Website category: phone
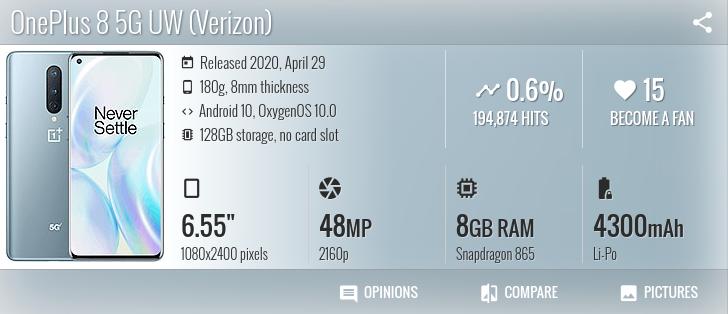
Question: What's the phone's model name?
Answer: OnePlus 8 5G UW (Verizon)

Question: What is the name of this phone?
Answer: OnePlus 8 5G UW (Verizon)

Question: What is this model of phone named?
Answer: OnePlus 8 5G UW (Verizon)

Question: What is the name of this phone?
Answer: OnePlus 8 5G UW (Verizon)

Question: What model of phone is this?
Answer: OnePlus 8 5G UW (Verizon)

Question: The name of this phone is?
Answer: OnePlus 8 5G UW (Verizon)

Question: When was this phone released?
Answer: Released 2020, April 29

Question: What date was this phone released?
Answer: Released 2020, April 29

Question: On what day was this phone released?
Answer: Released 2020, April 29

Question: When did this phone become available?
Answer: Released 2020, April 29

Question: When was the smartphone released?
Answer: Released 2020, April 29

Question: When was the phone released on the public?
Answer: Released 2020, April 29

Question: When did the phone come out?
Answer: Released 2020, April 29

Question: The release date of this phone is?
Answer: Released 2020, April 29

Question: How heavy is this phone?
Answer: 180g

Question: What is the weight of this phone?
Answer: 180g

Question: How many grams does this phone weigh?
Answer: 180g

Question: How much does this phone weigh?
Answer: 180g

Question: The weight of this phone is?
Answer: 180g

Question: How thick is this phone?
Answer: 8mm thickness

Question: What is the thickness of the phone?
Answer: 8mm thickness

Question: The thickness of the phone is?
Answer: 8mm thickness

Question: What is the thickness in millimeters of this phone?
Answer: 8mm thickness

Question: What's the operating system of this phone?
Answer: Android 10, OxygenOS 10.0

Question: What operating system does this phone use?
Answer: Android 10, OxygenOS 10.0

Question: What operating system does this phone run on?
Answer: Android 10, OxygenOS 10.0

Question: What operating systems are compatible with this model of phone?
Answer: Android 10, OxygenOS 10.0

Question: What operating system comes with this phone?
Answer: Android 10, OxygenOS 10.0

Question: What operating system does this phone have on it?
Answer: Android 10, OxygenOS 10.0

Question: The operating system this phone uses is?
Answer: Android 10, OxygenOS 10.0

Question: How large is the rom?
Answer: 128GB storage

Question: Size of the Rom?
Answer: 128GB storage

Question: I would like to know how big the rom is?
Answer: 128GB storage

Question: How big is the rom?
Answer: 128GB storage

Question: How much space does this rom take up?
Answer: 128GB storage

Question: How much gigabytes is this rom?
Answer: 128GB storage

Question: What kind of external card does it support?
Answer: no card slot

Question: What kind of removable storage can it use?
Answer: no card slot

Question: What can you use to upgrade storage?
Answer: no card slot

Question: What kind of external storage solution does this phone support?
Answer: no card slot

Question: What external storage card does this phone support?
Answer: no card slot

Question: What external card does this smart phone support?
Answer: no card slot

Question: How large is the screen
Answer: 6.55"

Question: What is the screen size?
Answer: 6.55"

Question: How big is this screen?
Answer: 6.55"

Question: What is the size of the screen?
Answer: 6.55"

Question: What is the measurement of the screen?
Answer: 6.55"

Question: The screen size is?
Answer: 6.55"

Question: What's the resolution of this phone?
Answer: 1080x2400 pixels

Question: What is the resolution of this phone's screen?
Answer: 1080x2400 pixels

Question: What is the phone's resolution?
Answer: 1080x2400 pixels

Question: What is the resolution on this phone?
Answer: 1080x2400 pixels

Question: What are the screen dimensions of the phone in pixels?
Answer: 1080x2400 pixels

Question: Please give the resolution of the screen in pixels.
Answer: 1080x2400 pixels

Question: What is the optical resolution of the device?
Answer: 1080x2400 pixels

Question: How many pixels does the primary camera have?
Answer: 48 MP

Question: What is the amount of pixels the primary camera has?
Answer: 48 MP

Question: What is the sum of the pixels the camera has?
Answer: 48 MP

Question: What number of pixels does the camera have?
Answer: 48 MP

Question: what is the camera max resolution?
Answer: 48 MP

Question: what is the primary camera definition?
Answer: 48 MP

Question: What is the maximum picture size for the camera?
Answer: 48 MP

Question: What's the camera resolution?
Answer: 2160p

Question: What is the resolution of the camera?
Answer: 2160p